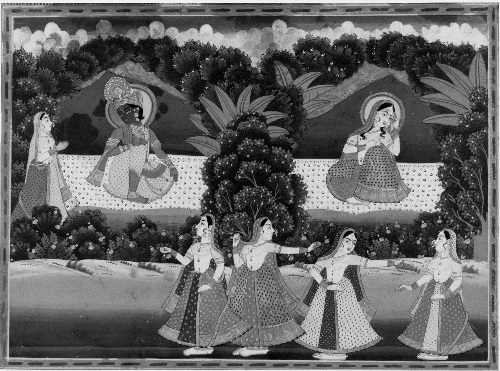
Date: late 19th–early 20th century
Object type: Leaf from a Ragamala (?)
Classification: Paintings
Medium: Color, gold and silver on paper
Culture: India
Period: Rajput: Jaipur
Dimensions: 8 3/4 x 11 3/4 in. (22.2 x 29.8 cm)
Department: Asian Art
Credit line: Gift of Adele Simpson, 1964
Accession year: 1964
Repository: Metropolitan Museum of Art, New York, NY
Tags: Radha|Women|Landscapes|Krishna